Field crop: maize
Growth stage: 2
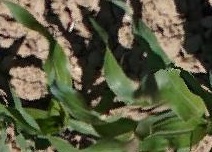
Species: maize